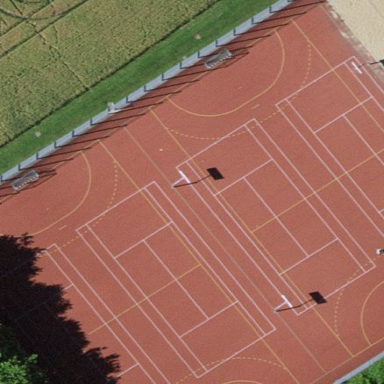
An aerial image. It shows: Multi-sport pitch with tartan surface for leisure activities on land.